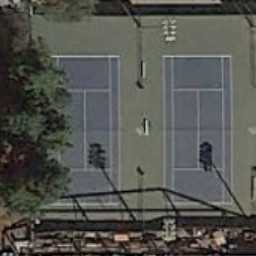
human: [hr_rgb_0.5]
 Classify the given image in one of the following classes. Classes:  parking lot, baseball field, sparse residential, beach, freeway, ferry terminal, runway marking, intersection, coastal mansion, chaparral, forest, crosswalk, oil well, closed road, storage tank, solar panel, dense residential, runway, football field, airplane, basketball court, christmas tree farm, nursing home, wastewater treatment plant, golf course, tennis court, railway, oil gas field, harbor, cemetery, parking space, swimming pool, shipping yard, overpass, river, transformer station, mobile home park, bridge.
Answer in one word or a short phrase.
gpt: tennis court